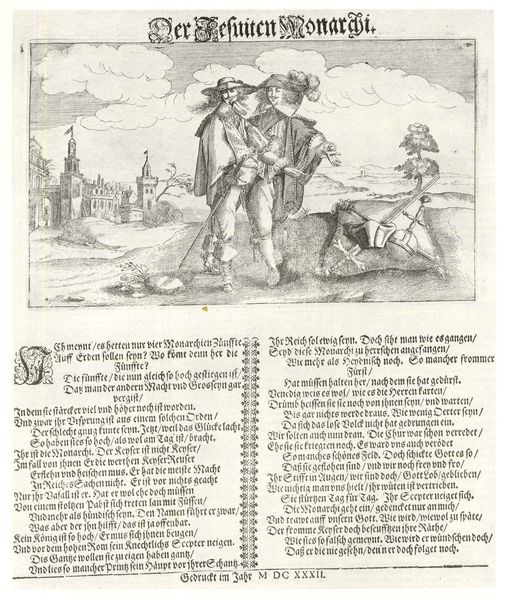
Titel: Der Jesuiten Monarchi.
Institution: (Seriendruck)
Schlagwörter: baum, feder, himmel, umhang, weiß, wolken, bäume, landschaft, menschen, stadt, frankreich, hut, hüte, männer, schwarz, skizze, szene, zeichnung, schloss, bart, federn, geschichte, rahmen, stein, gehen, kirche, land, mantel, gewänder, blatt, musik, federbusch, apfel, schrift, schuhe, dorf, grafik, graphik, spalten, soldaten, deutsch, posen, schild, buch, burg, kreuz, türme, spaziergang, druck, radierung, stich, seite, illustration, schwert, schwerter, text, waffen, mäntel, degen, stiefel, ritter, buchdruck, buchseite, wappen, stäbe, wanderer, mittelalter, gedicht, krieger, mönch, umhänge, monarch, monarchie, kupferstich, handschrift, der, insignien, zepter, flage, kniehosen, majuskel, jesuit, reichsapfel, anonym, jesuiten, kodex, reichsinsignien, musketiere, drck, mitelalter, schmuckleiste, häusetr, dgen, schrftstück, flade, monarchi, mittleralter